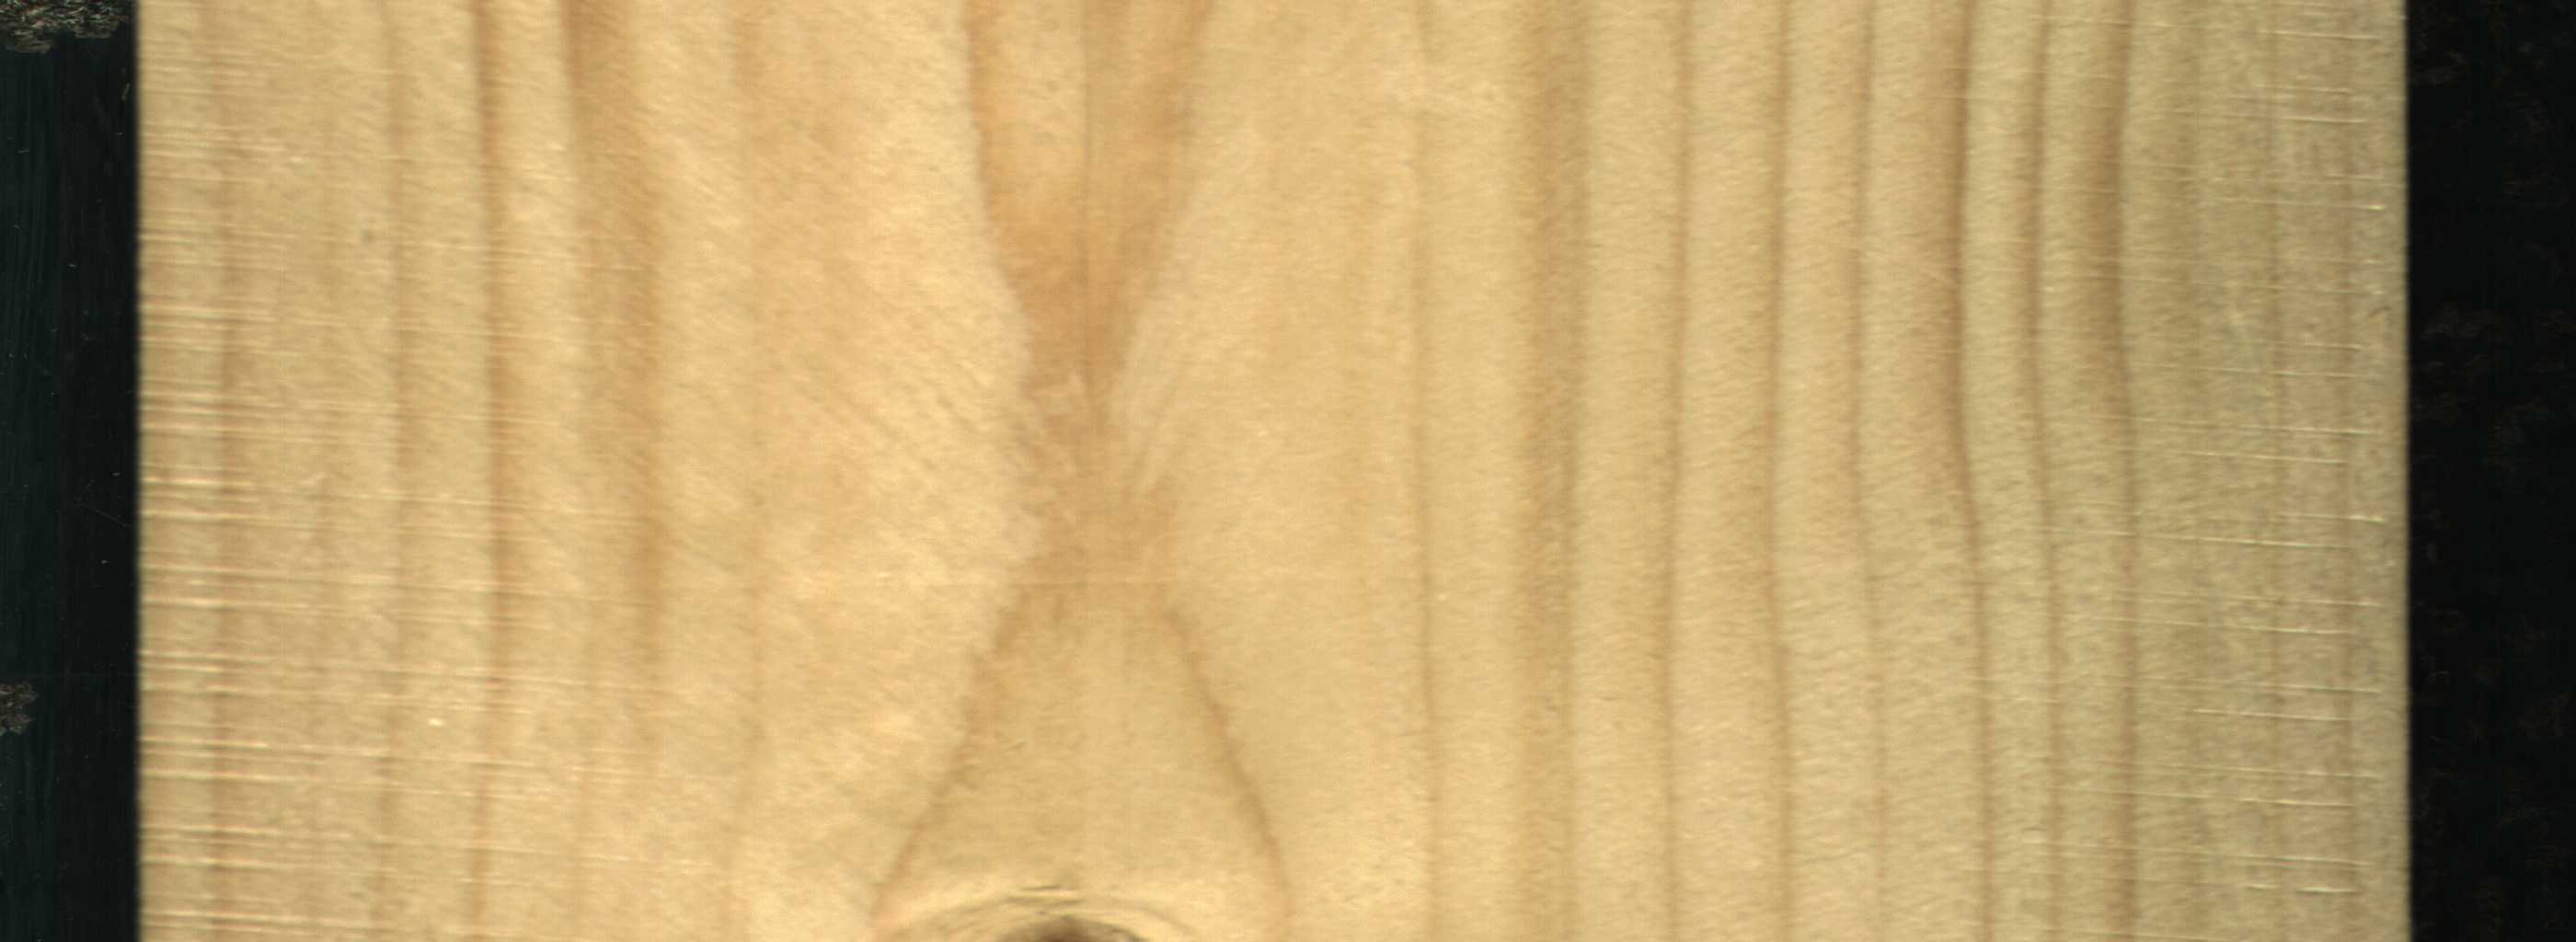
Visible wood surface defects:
Live_Knot